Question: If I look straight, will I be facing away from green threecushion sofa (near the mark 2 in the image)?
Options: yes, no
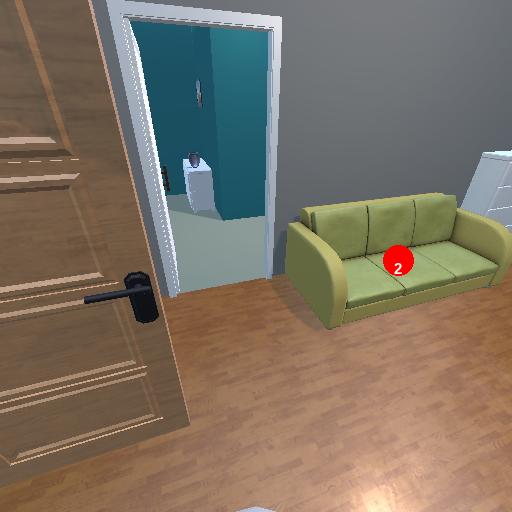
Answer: yes